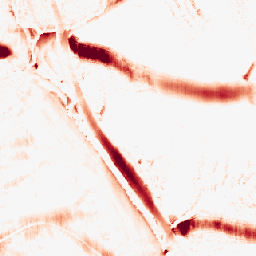
Category: morphological
Decomposition family: morphological_ellipse
Decomposition parameters: operation: opening
width: 30
height: 10
Upsampling method: area
Upsampling parameters: scale: 8
Upsampling scale: 8